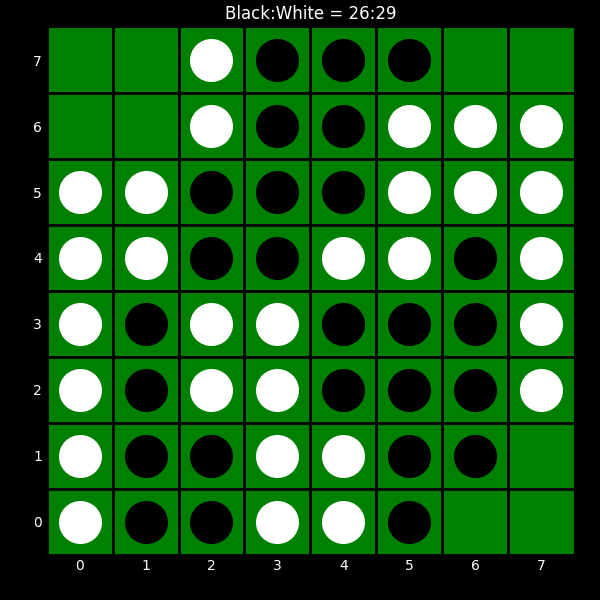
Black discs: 26
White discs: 29